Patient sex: M
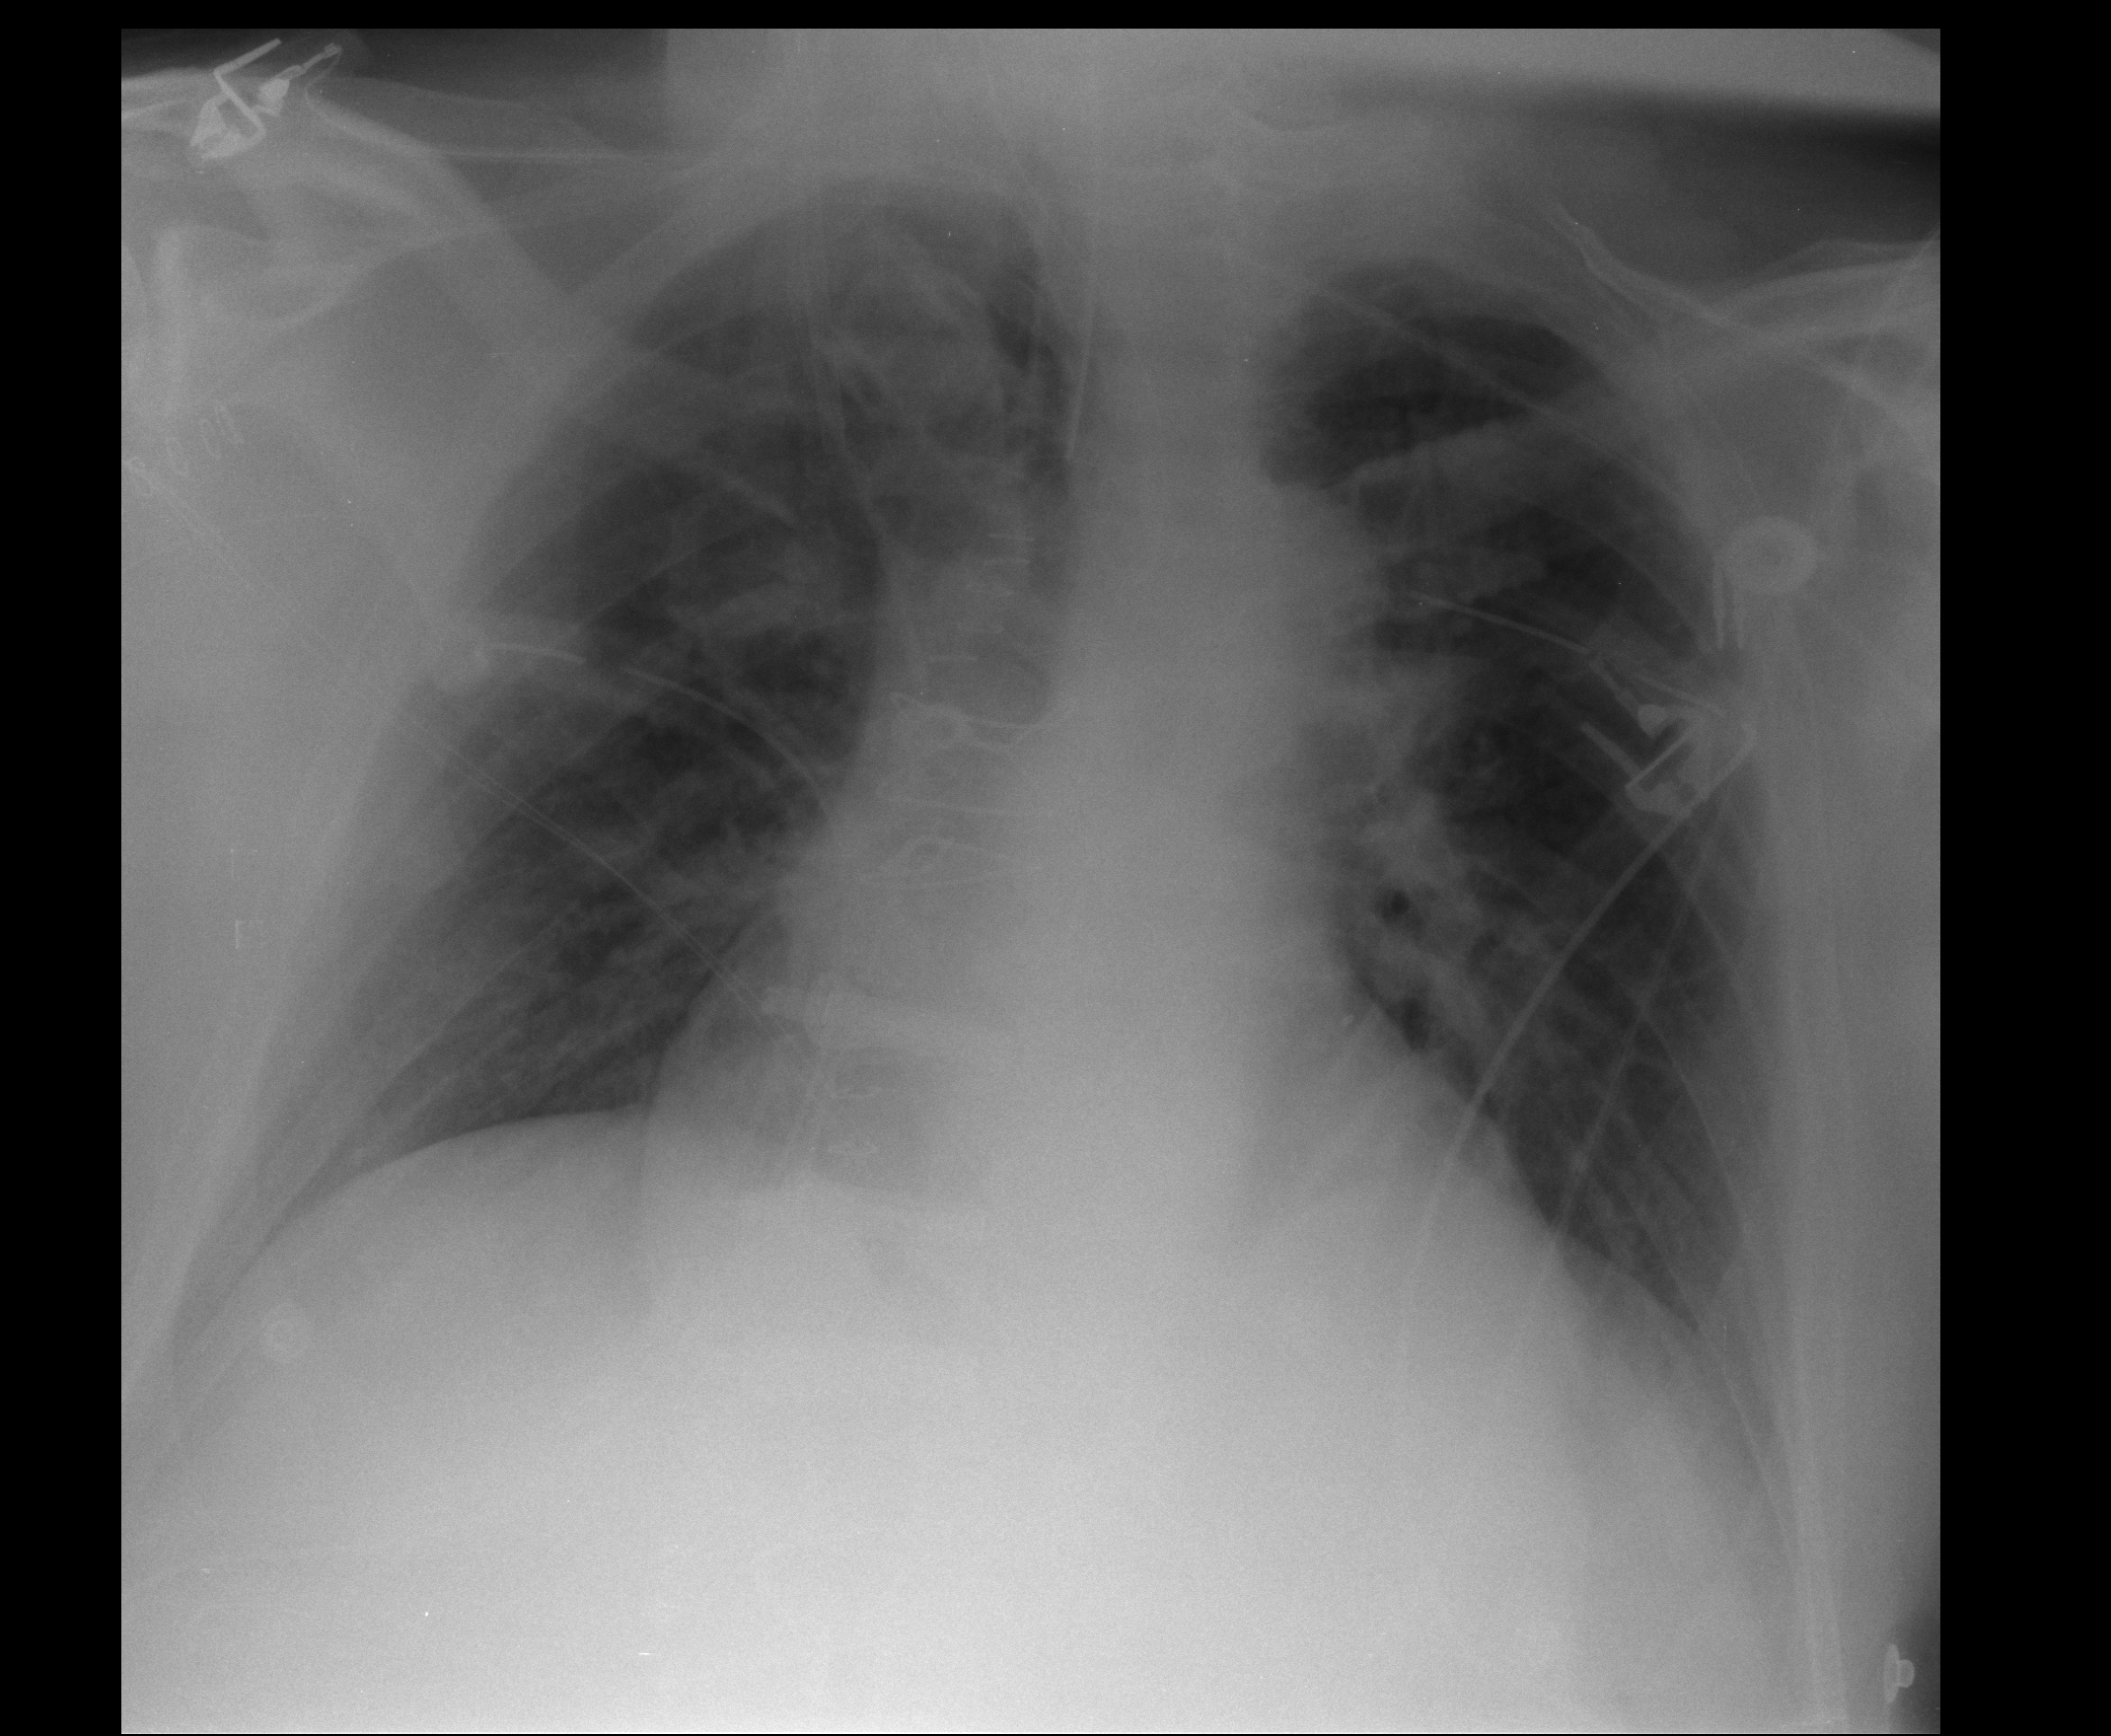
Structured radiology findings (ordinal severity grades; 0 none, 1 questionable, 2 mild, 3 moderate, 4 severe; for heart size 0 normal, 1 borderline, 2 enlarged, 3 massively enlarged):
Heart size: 2
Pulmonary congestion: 2
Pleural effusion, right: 1
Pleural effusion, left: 1
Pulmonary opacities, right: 0
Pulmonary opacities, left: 0
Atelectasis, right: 1
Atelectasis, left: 1